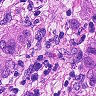
Metastatic tissue present: yes